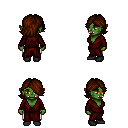
a pixel art fantasy rpg character, female body template, orc, green skin, red robe, white pants, brown swoop hairstyle, black shoes, four views (front, back, left, right), 2x2 character sprite sheet, small pixel art, hard edges, no anti-aliasing